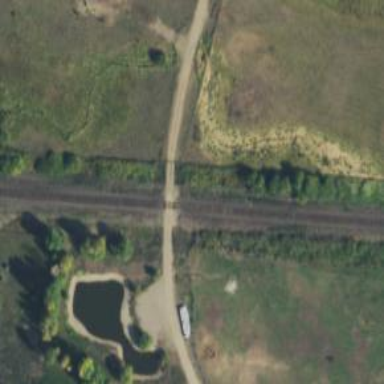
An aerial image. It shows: Level crossing along the railway.